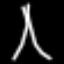
Label: The Eiffel Tower